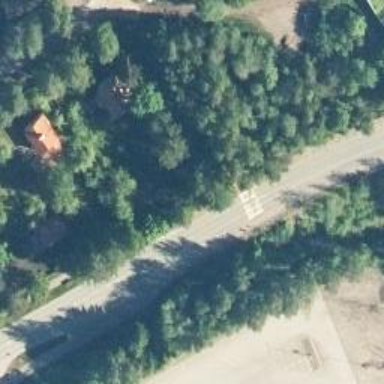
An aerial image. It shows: Asphalt cycleway.